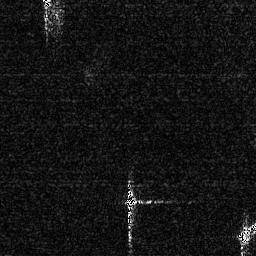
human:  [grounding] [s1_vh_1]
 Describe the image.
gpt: In the satellite image, there is  <ref>1 medium ship </ref> <box>[[47, 69, 53, 89, 0]]</box> located at bottom,  <ref>1 small ship </ref> <box>[[91, 86, 99, 95, 0]]</box> located at bottom right.